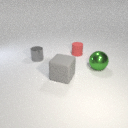
small gray metal cylinder to the left of large gray rubber cube